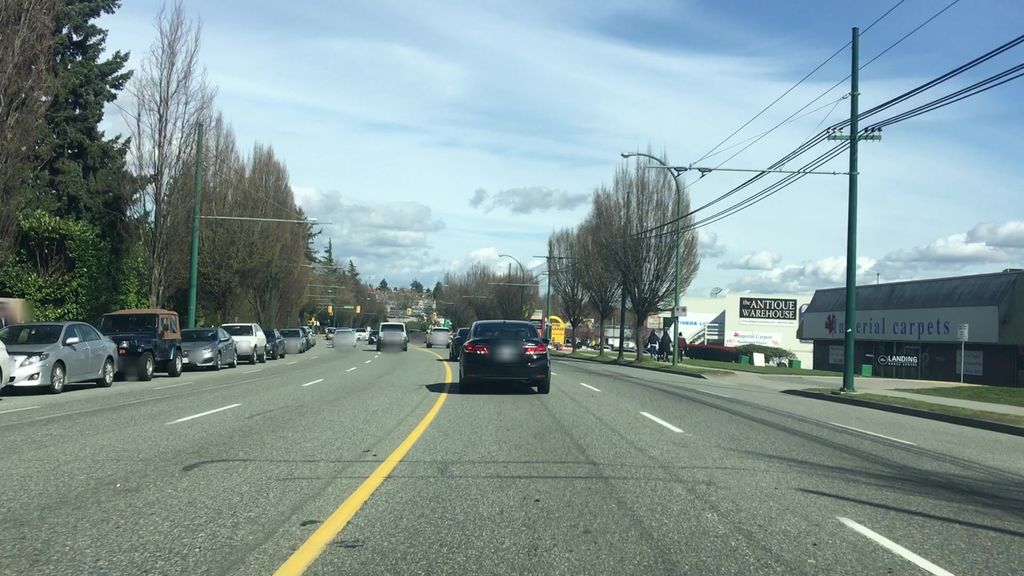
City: vancouver